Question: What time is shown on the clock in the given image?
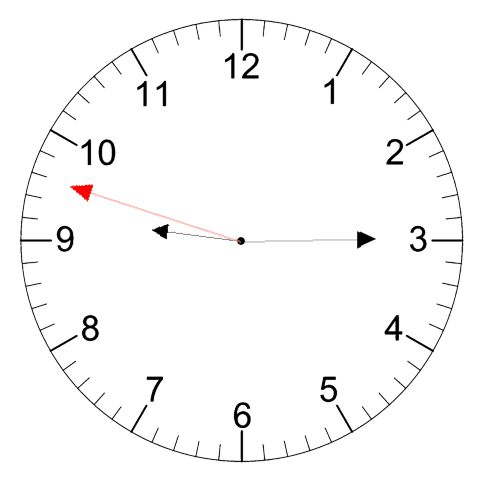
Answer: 09:14:48